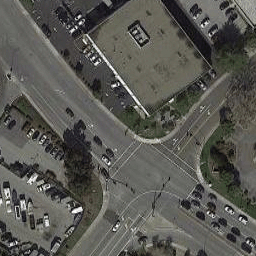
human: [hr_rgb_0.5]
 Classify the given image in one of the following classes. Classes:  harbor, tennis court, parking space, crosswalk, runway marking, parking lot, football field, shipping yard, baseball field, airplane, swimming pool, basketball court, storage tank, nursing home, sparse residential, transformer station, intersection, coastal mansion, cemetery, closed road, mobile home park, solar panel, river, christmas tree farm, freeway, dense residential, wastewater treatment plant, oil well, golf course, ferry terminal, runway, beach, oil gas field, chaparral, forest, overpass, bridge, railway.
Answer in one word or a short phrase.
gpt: intersection